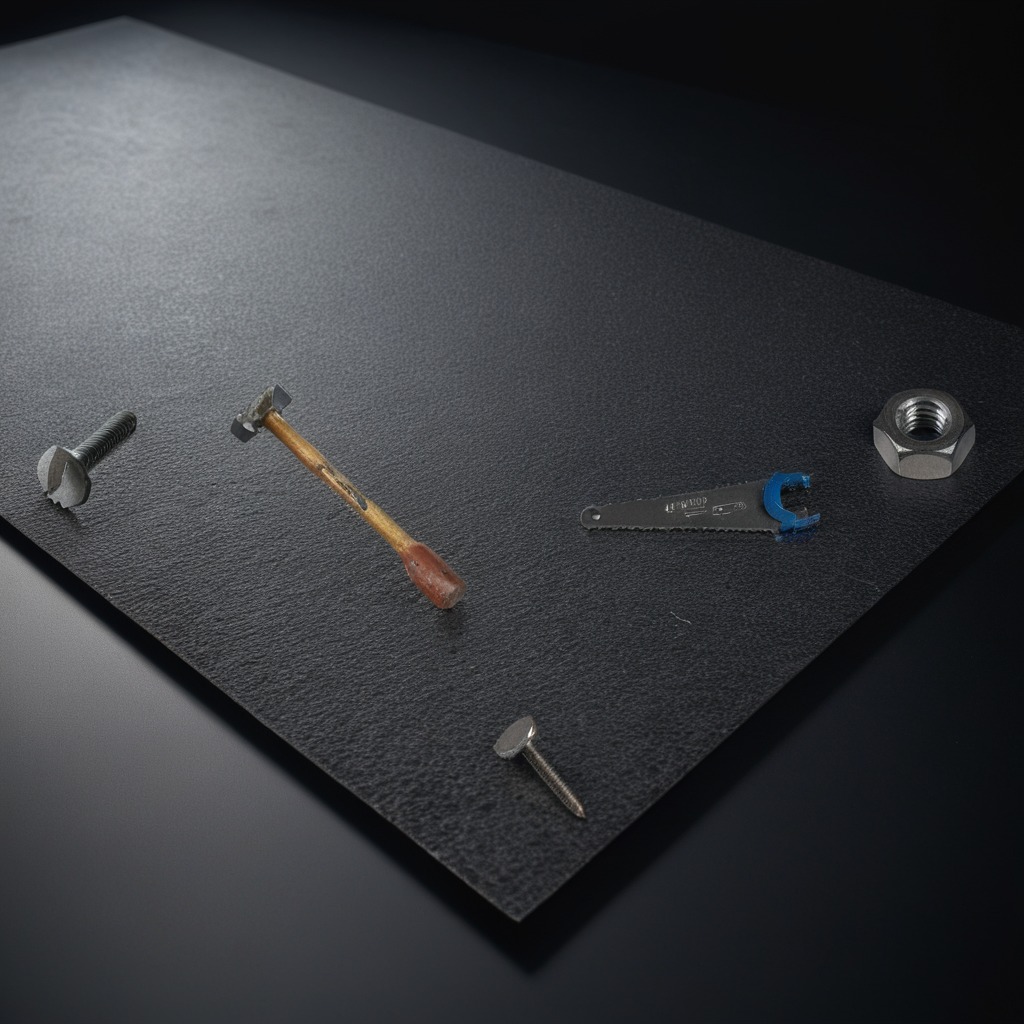
A metal machine screw, a hammer, an iron nail, a handheld metal saw, and a metal nut are lying on the clean granite tabletop inside a workshop at night.